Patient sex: F
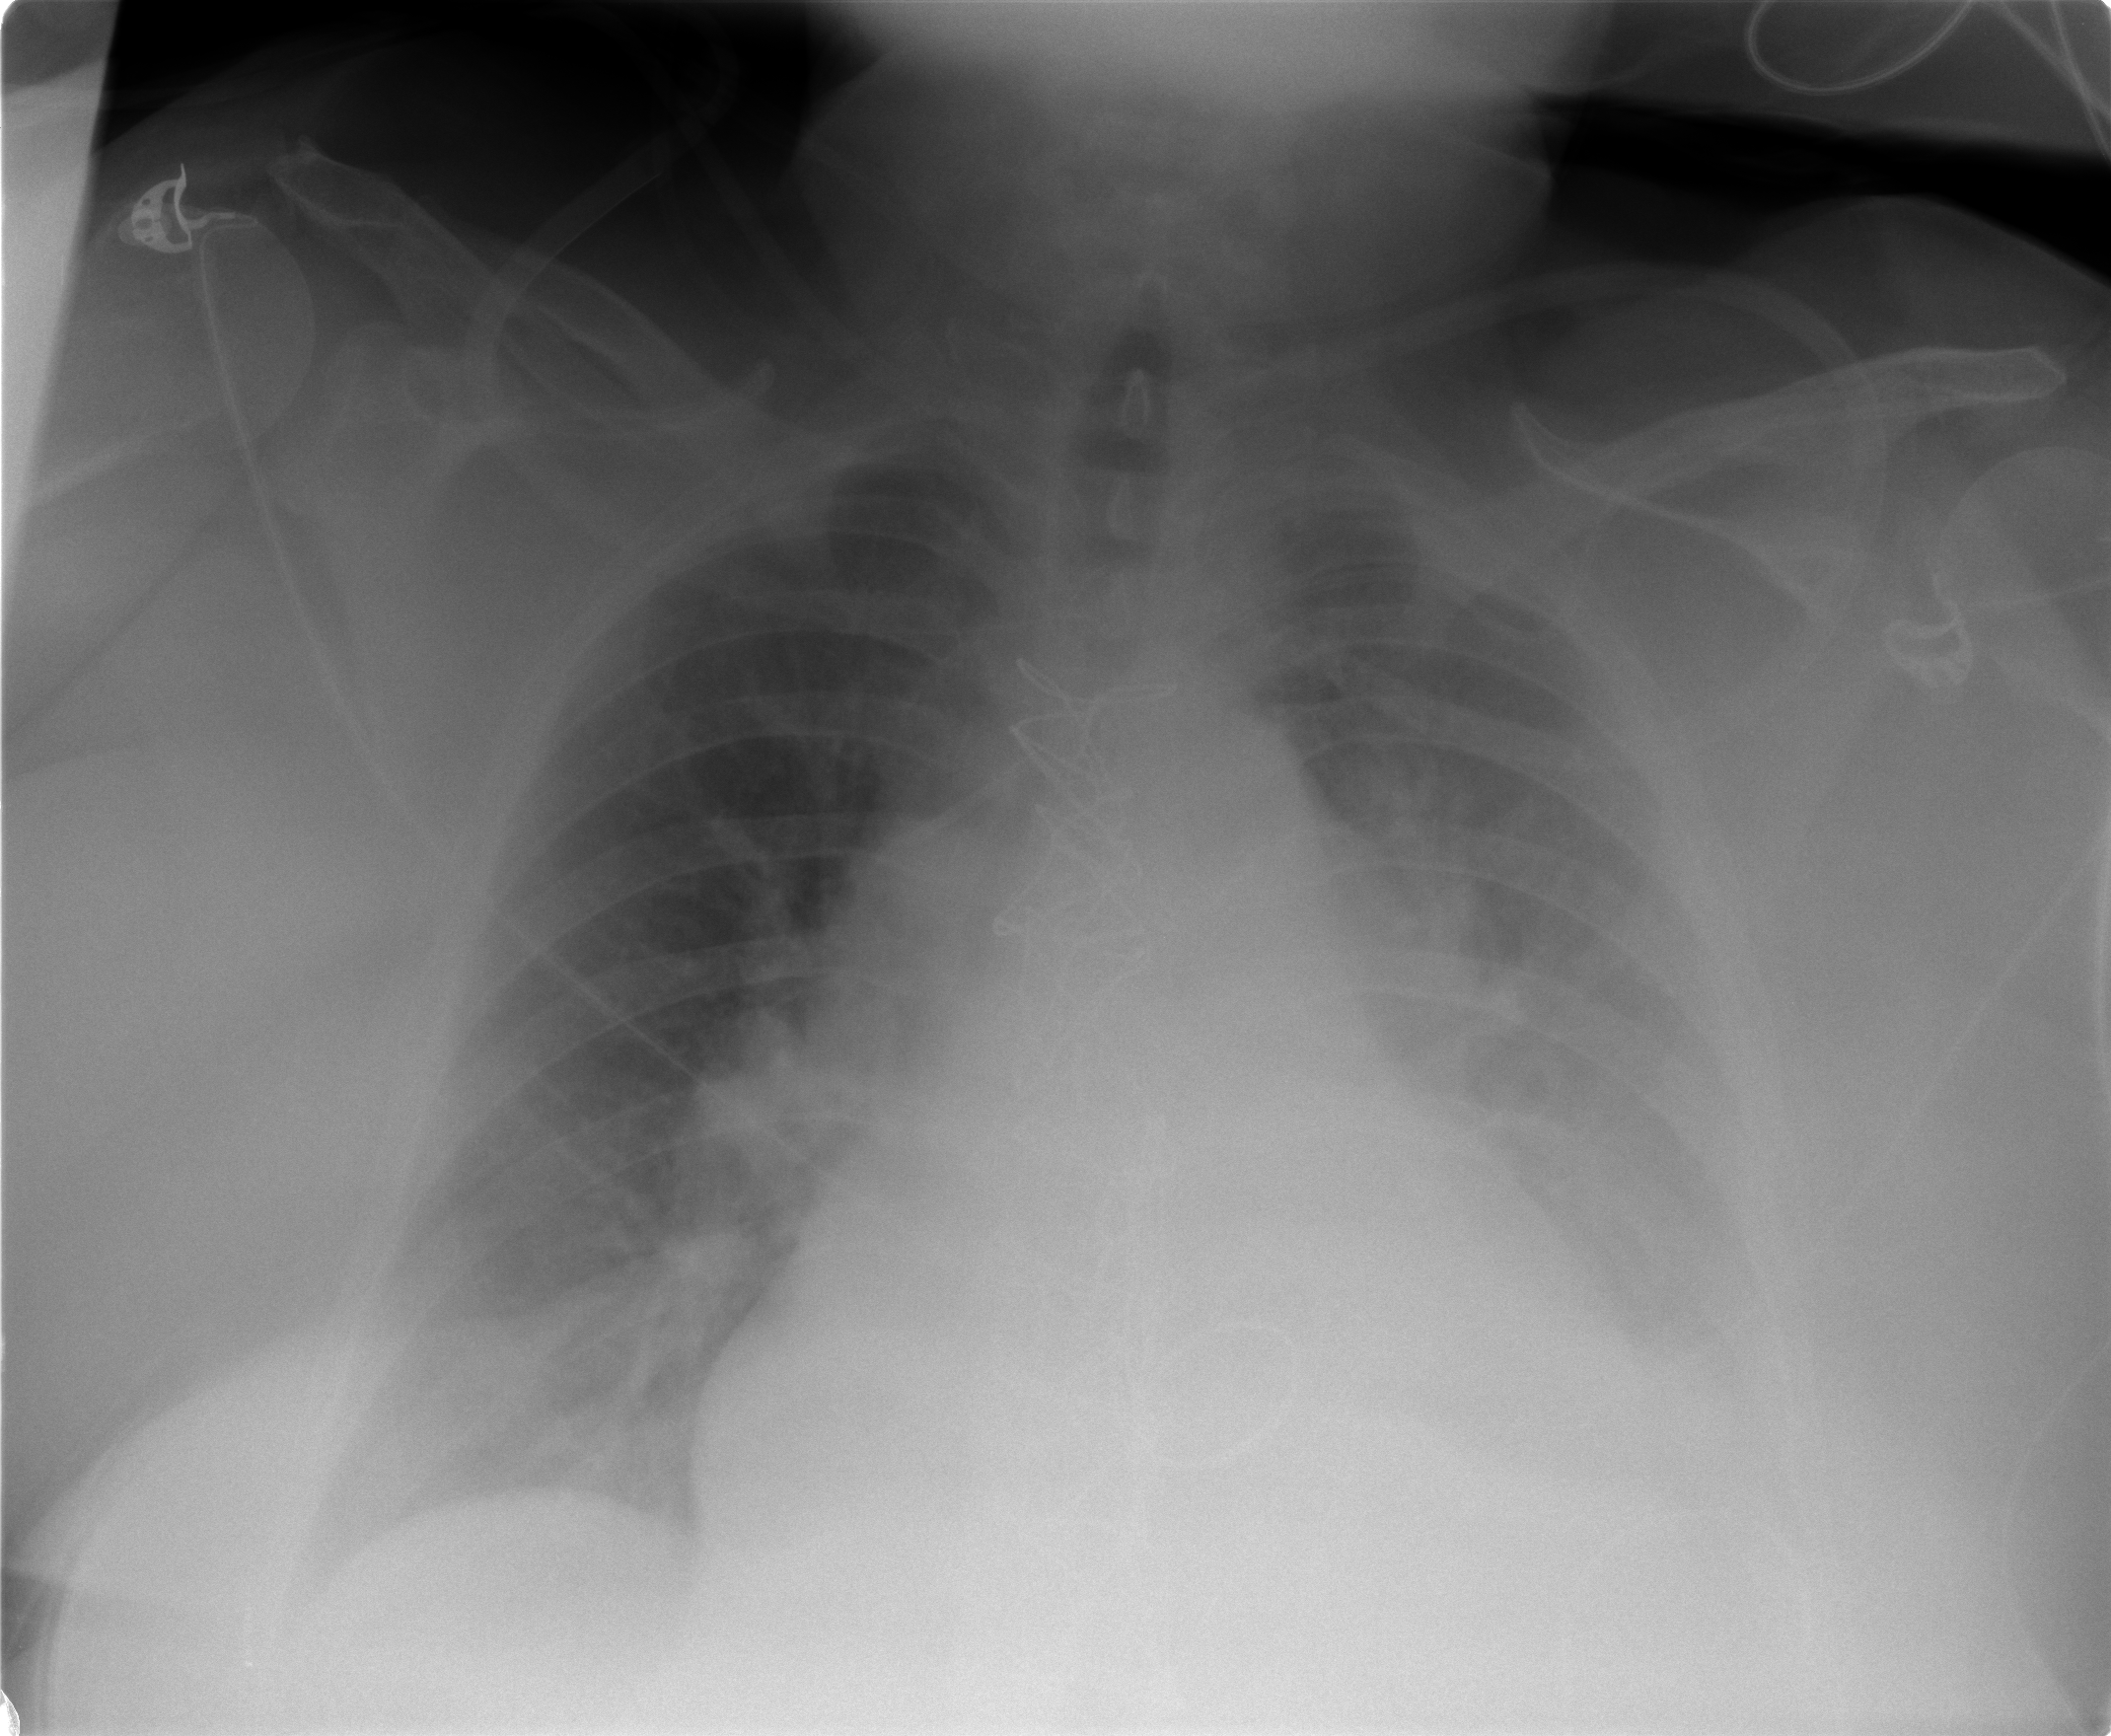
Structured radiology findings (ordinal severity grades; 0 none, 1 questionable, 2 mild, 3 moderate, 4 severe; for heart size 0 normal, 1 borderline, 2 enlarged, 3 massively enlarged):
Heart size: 3
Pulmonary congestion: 2
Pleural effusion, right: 2
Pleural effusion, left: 2
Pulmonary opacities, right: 2
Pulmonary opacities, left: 2
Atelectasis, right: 2
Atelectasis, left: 2